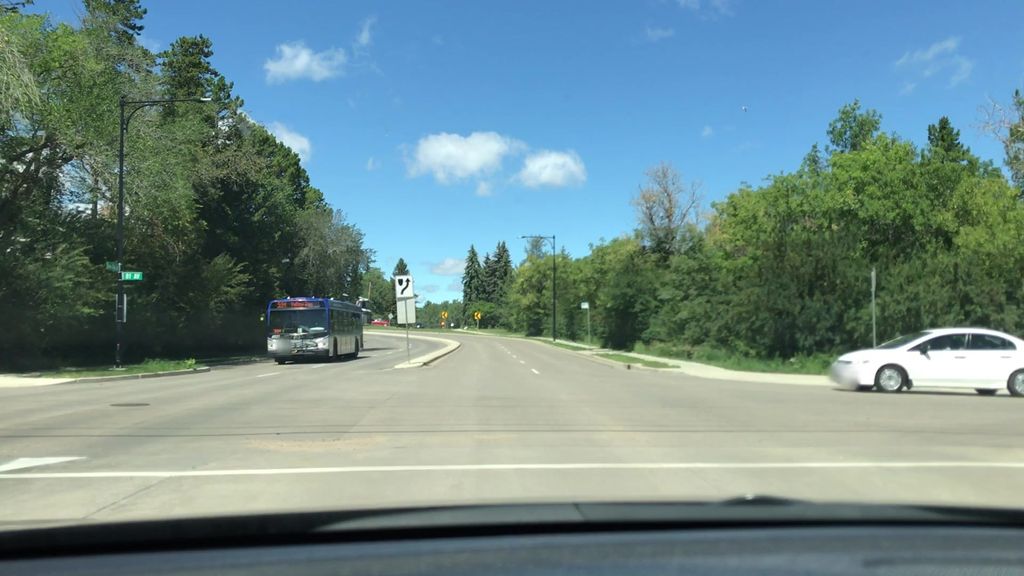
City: edmonton